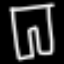
Label: pants